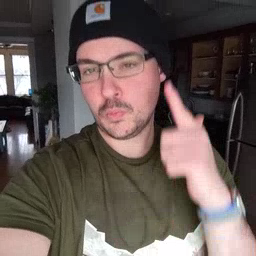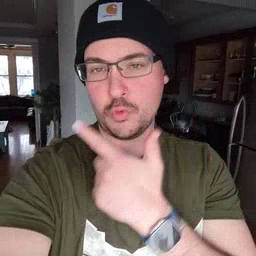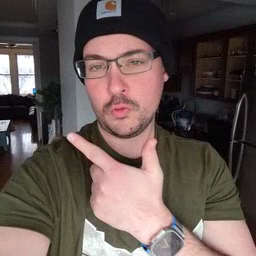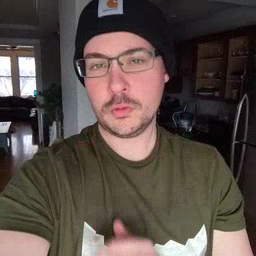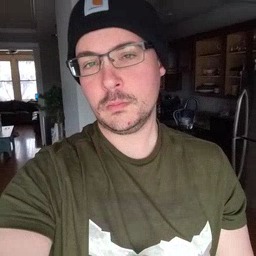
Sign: brother